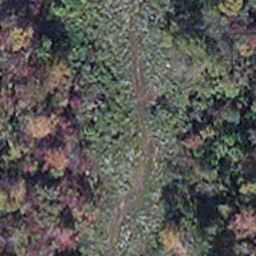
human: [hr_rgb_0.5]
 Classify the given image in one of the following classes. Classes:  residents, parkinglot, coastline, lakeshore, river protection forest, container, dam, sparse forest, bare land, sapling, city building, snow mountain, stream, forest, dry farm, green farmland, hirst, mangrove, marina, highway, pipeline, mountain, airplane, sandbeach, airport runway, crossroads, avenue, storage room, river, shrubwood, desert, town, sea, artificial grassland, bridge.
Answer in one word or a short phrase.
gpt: mangrove